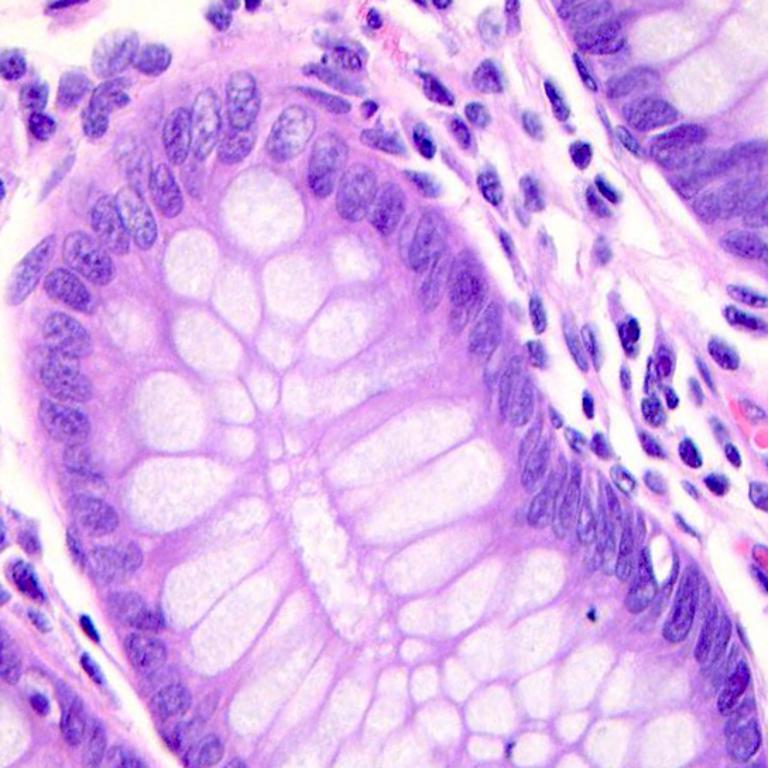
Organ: colon
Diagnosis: benign